Interaction volume radius: 10 \u00c5
Interaction volume height: 25 \u00c5
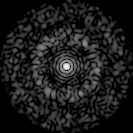
Disorder parameter: 0.8287